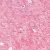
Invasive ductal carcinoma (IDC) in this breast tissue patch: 0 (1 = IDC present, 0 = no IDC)